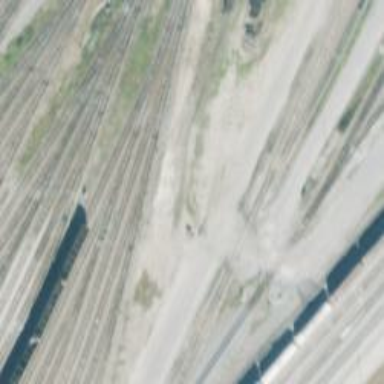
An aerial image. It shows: Railway level crossing.